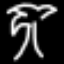
Label: palm tree